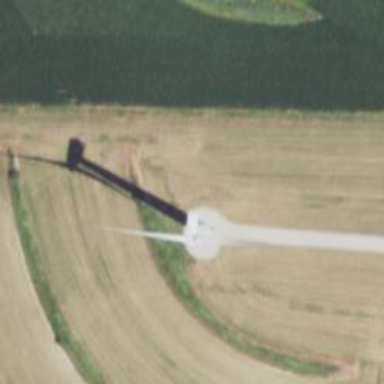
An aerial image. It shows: Wind generator with horizontal axis. The generator is wind turbine.